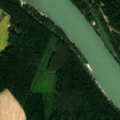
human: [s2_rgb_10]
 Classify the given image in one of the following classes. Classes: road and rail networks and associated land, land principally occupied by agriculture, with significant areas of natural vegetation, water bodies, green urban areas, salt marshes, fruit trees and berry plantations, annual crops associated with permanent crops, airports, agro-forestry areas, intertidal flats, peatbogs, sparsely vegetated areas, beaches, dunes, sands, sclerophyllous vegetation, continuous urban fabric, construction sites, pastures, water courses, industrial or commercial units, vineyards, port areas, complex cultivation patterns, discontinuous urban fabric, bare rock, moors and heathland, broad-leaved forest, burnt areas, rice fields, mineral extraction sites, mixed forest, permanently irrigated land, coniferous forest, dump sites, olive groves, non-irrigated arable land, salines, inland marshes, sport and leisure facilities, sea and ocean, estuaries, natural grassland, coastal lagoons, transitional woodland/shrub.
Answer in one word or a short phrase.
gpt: non-irrigated arable land, broad-leaved forest, water courses